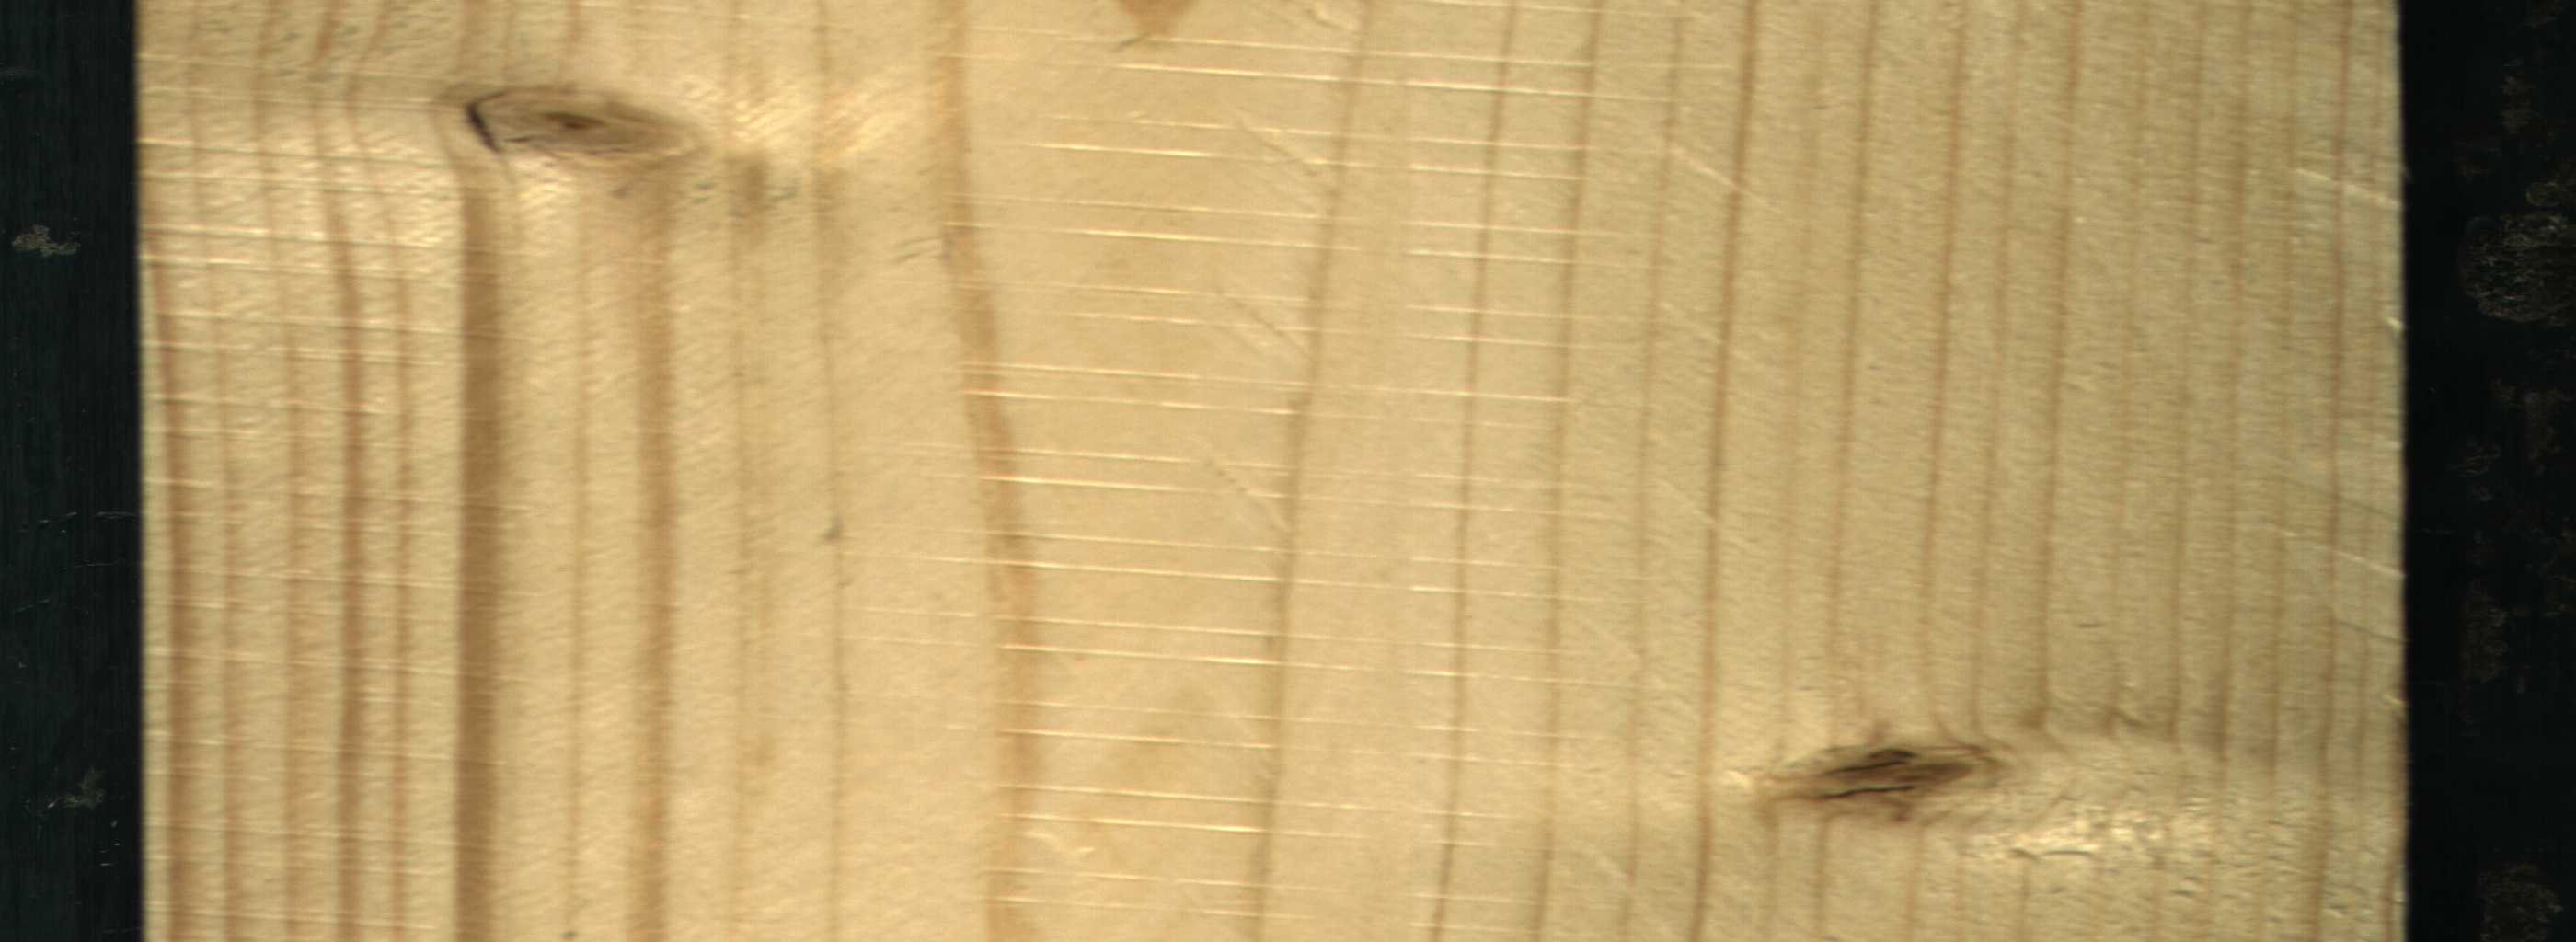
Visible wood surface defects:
resin
knot_with_crack
Live_Knot